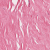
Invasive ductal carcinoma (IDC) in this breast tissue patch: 0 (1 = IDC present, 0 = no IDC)